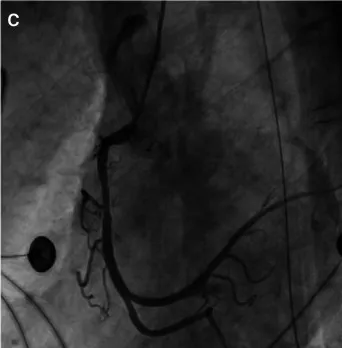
(C) The most severe segmental eccentric stenosis of about 50% was observed in the middle segment of the right coronary artery.
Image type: radiology (x_ray)